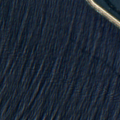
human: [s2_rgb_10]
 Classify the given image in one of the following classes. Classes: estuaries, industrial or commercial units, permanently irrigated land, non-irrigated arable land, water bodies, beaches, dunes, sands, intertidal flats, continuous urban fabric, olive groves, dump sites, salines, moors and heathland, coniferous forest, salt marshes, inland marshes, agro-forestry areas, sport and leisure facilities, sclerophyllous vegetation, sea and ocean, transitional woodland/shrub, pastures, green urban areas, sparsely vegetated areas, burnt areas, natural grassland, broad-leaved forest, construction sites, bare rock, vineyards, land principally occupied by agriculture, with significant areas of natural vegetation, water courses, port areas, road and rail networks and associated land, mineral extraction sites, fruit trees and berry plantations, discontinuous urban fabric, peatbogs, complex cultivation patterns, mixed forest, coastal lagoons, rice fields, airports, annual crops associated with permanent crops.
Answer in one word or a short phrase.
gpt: continuous urban fabric